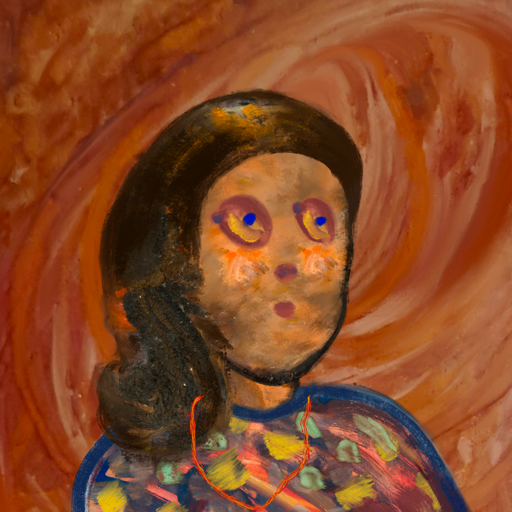
Background: Pious_Lady, Head And Neck Side: Gypsy_Queen, Face Side: Mother_And_Son_Son, Bust: Mother_And_Son_Mother, Hair Side: Gypsy_Queen, Head Accessory: Blank, Second Necklace: Gypsy_Mother_2, Necklace: Blank, Baby: Blank